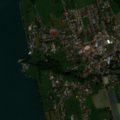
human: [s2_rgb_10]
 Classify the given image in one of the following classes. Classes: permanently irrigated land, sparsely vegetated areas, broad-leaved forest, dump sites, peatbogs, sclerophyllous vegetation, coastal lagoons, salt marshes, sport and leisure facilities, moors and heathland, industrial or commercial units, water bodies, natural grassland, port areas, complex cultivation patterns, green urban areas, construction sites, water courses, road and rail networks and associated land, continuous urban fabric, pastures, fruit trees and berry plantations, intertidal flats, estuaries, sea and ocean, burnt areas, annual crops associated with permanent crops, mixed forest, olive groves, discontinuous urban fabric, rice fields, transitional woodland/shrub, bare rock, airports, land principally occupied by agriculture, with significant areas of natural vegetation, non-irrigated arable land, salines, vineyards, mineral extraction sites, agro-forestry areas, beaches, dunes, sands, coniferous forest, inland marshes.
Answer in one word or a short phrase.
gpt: discontinuous urban fabric, non-irrigated arable land, mixed forest, water bodies